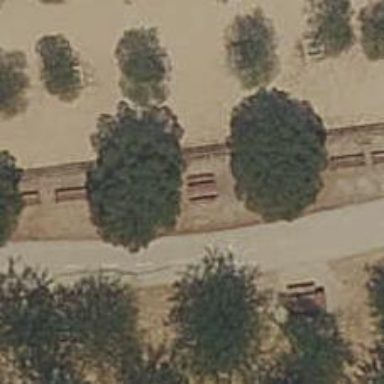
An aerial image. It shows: Picnic table located in leisure land area.